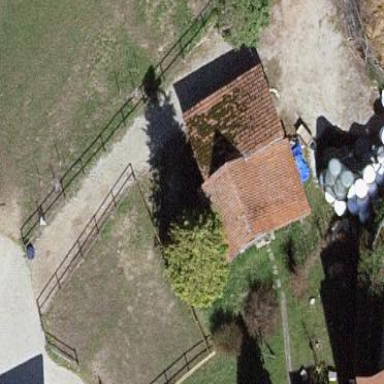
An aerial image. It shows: Barn.